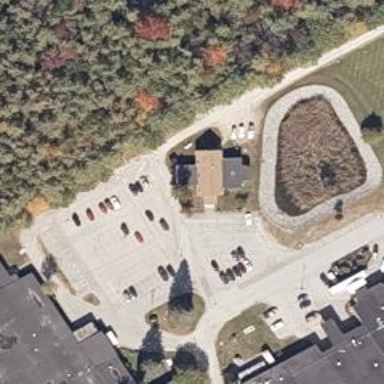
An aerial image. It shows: Healthcare facility.